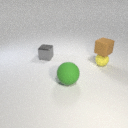
small yellow rubber sphere below small brown rubber cube